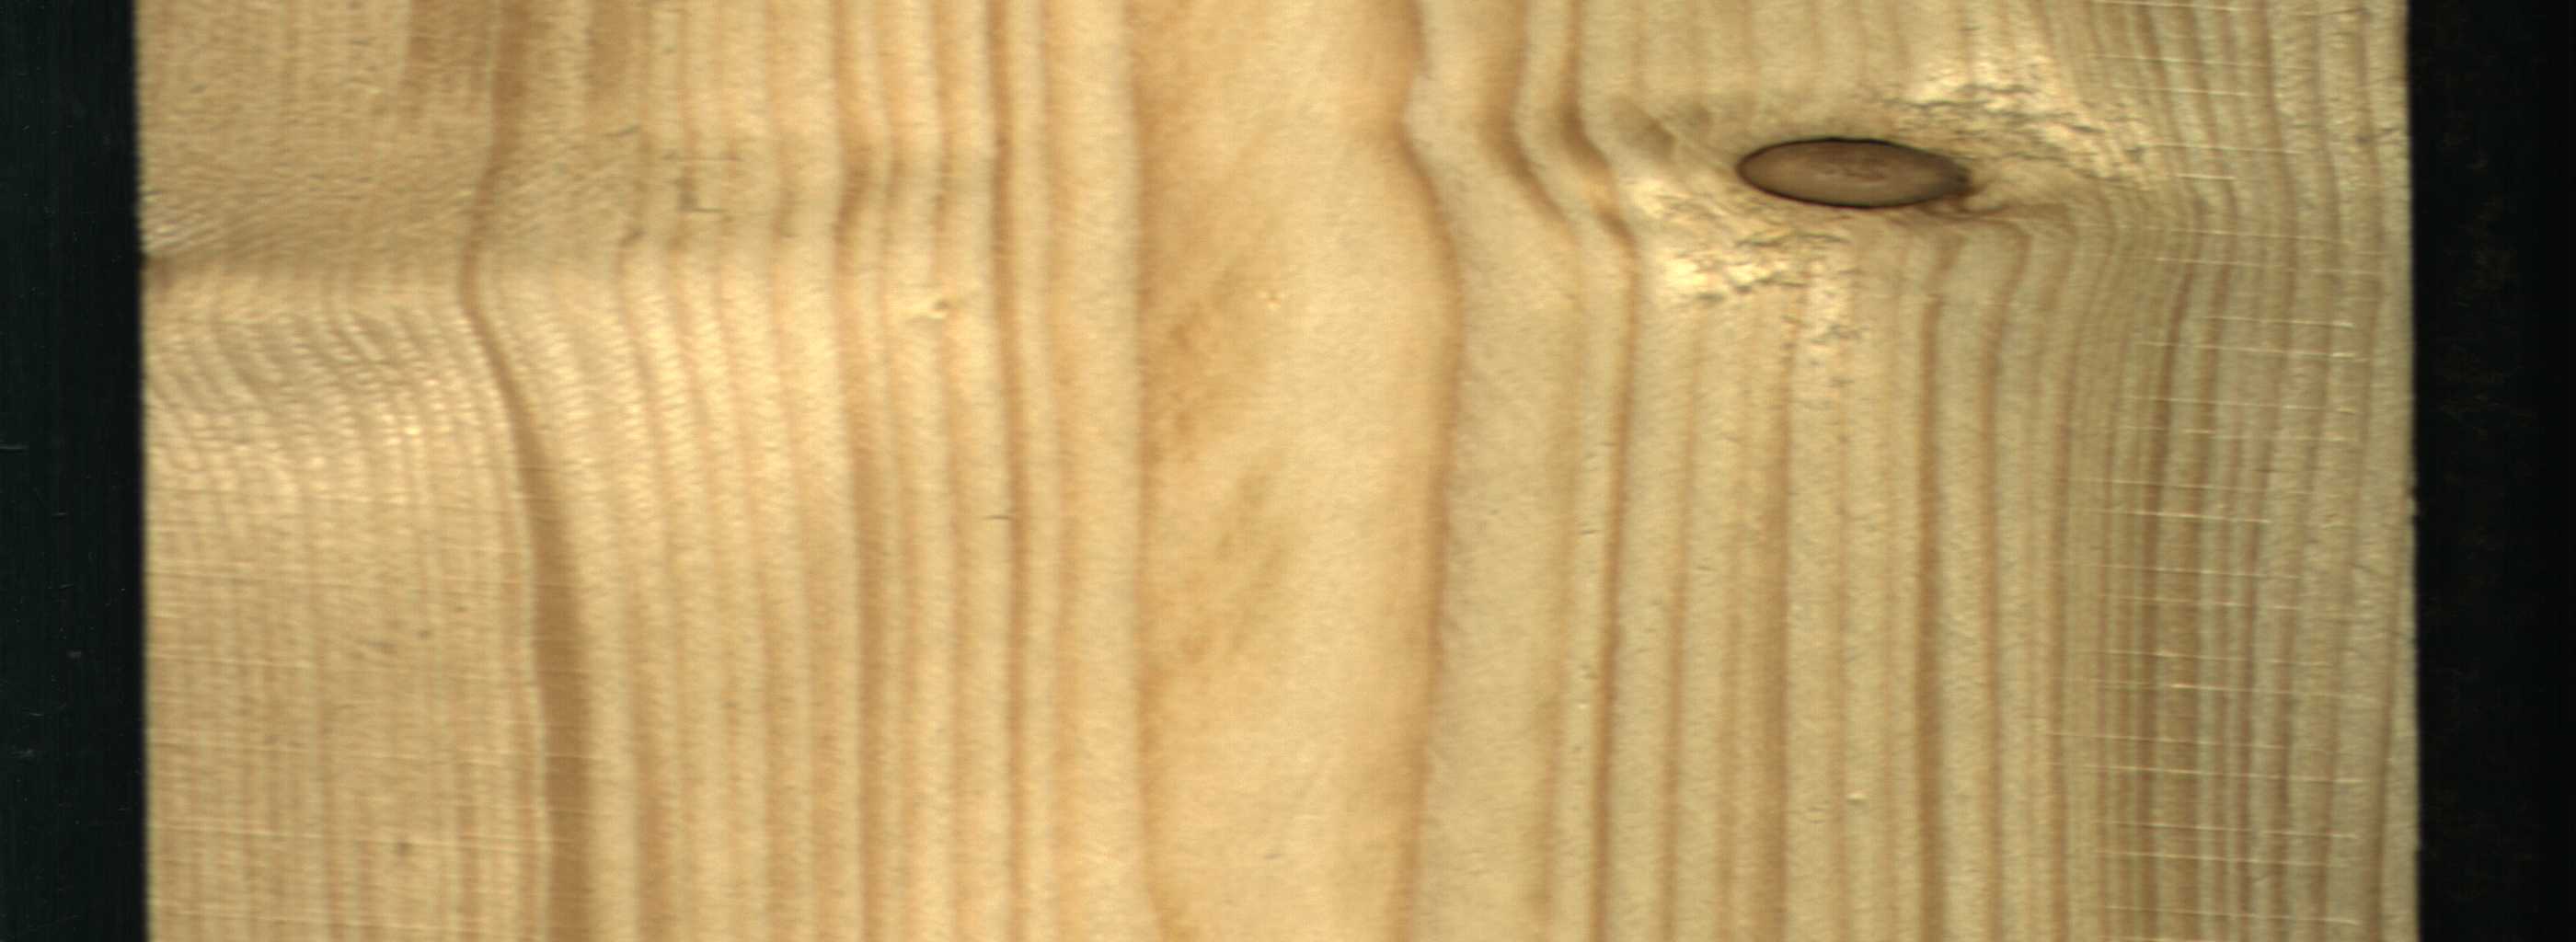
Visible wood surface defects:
Dead_Knot